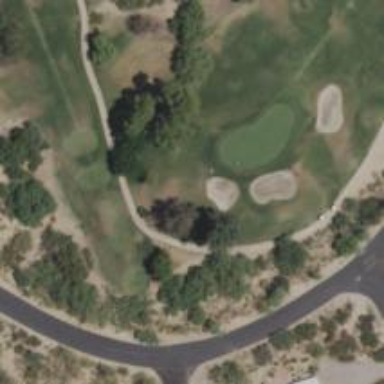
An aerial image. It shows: View of golf hole.